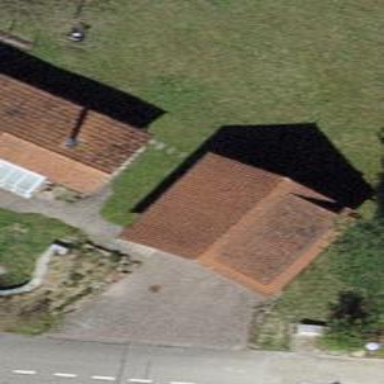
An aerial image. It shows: Group of garages.